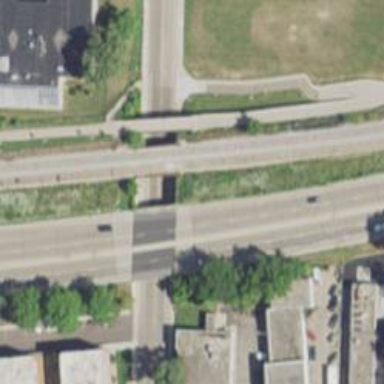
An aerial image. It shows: Trunk road bridge.